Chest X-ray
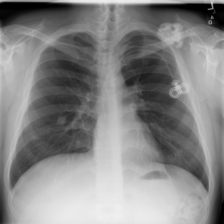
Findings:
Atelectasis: negative
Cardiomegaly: negative
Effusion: negative
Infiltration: negative
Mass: negative
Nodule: negative
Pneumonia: negative
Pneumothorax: negative
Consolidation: negative
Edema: negative
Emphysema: negative
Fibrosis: negative
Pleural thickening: negative
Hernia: negative